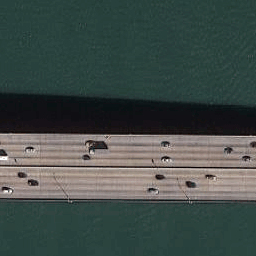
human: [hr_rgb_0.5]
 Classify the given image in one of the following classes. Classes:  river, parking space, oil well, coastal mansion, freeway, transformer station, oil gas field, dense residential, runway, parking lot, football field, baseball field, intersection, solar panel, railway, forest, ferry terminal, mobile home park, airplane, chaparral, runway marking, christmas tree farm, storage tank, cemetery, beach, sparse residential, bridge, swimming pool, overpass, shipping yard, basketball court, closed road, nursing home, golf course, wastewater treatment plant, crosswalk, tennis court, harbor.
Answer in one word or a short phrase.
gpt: bridge